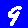
Digit: 9